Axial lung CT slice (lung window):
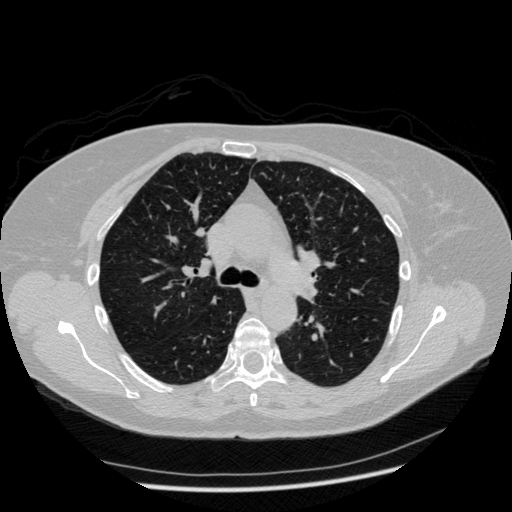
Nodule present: no